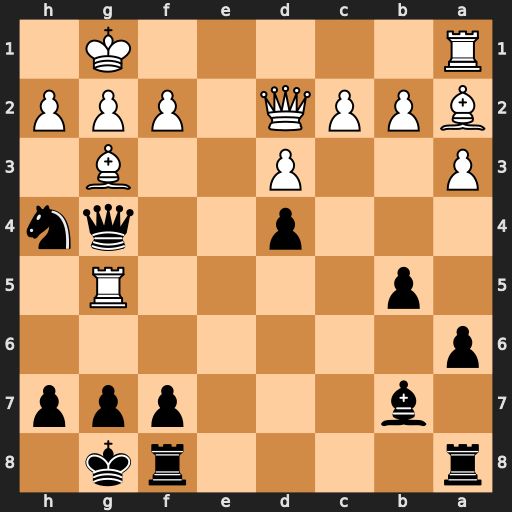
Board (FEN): r4rk1/1b3ppp/p7/1p4R1/3p2qn/P2P2B1/BPPQ1PPP/R5K1
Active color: b
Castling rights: -
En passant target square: -
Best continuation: Nf3+ gxf3 Qxf3 Bd5 Bxd5 Rxd5 Qxd5